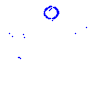
Particle: pion